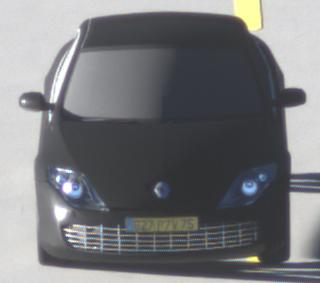
Make: Renault
Model: Laguna Coupé TCe 170
Detailed model: Laguna (III) Coupé
Model produced from: 2010/11
Model produced until: 2011/05
Doors: 2
Color: black
Road condition: dry road
Daytime: sunrise or sunset
Contrast: high contrast